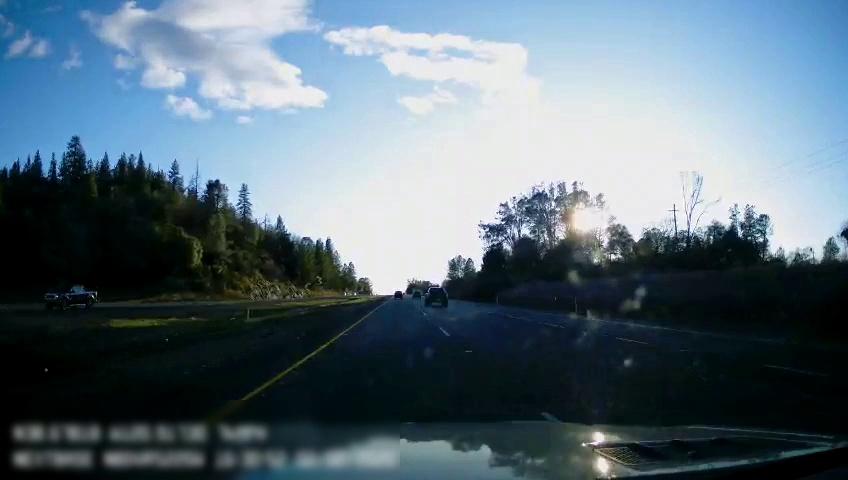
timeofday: Day
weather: Sunny
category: Drivable Space
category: Drivable Space
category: Vehicles | Truck
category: Vehicles | Truck
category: Lanes | Current Lane
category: Lanes | Current Lane
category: Lanes | Alternate Lane
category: Lanes | Alternate Lane